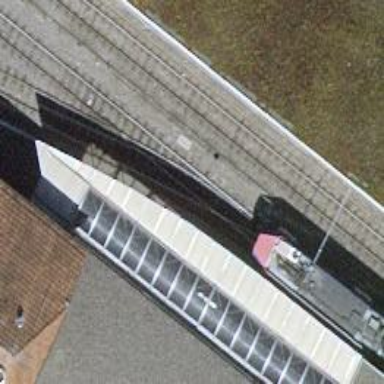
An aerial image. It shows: Railway switch.